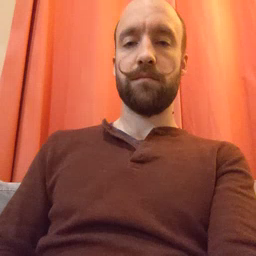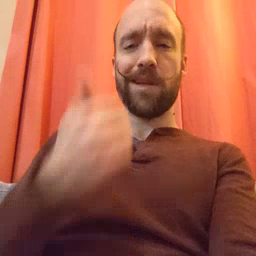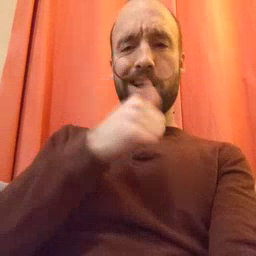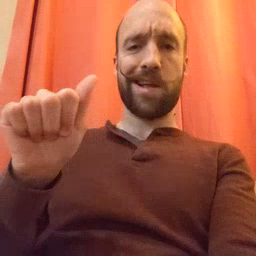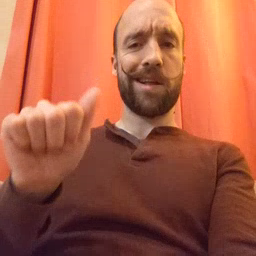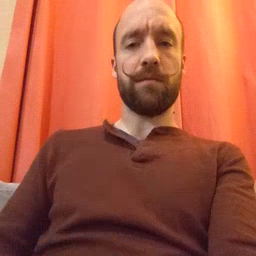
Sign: any